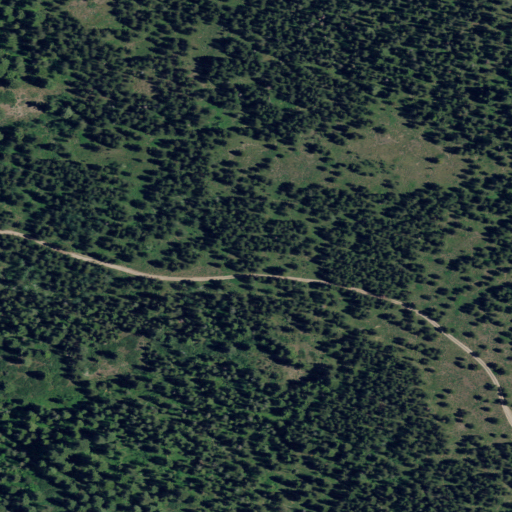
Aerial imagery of valley in Idaho named Free Use Canyon Number 2 containing evergreen forest and shrub